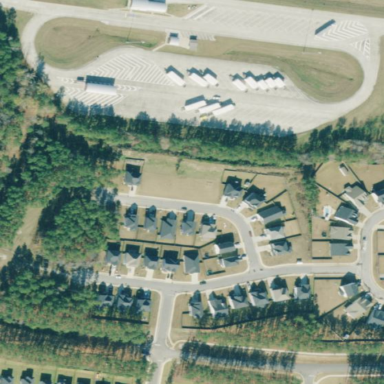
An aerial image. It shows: Rest area road with weigh station amenity.